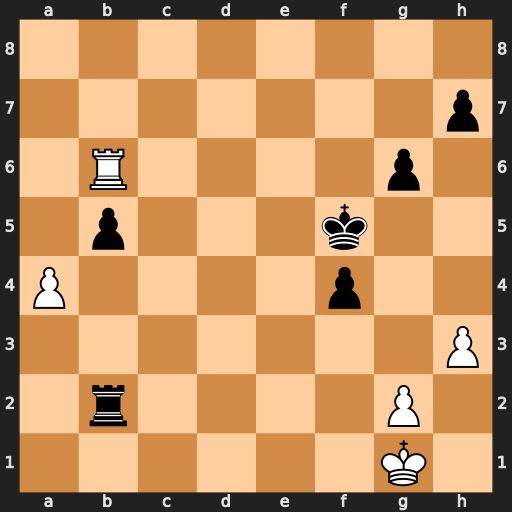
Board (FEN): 8/7p/1R4p1/1p3k2/P4p2/7P/1r4P1/6K1
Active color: w
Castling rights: -
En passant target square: -
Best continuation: Rxb5+ Rxb5 axb5